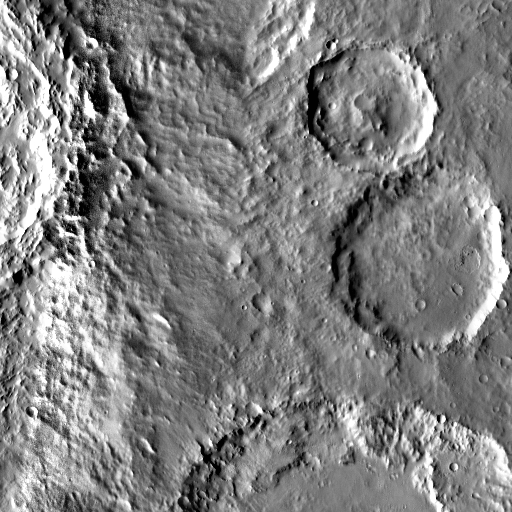
Crater classes present: Background, Other, Buried, Secondary